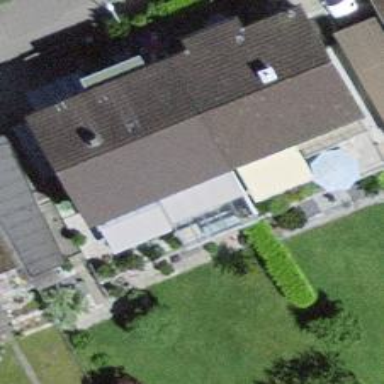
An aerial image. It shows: Terrace building.